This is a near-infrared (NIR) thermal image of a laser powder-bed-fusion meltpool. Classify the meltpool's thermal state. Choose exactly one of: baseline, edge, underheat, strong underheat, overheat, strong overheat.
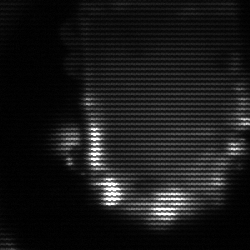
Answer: baseline